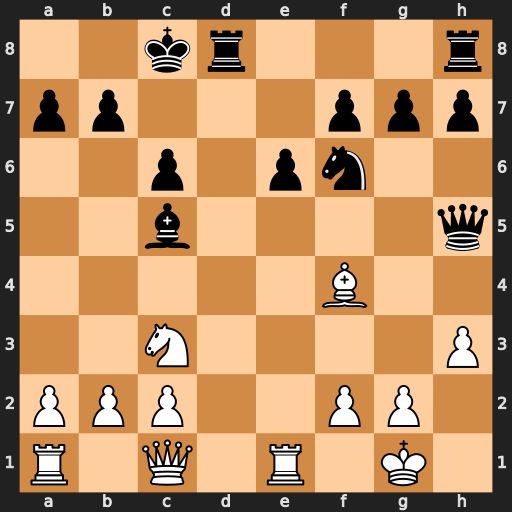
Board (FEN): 2kr3r/pp3ppp/2p1pn2/2b4q/5B2/2N4P/PPP2PP1/R1Q1R1K1
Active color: w
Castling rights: -
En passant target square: -
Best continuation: Re5 Bxf2+ Kxf2